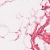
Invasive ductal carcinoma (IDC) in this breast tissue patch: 0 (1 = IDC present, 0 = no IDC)